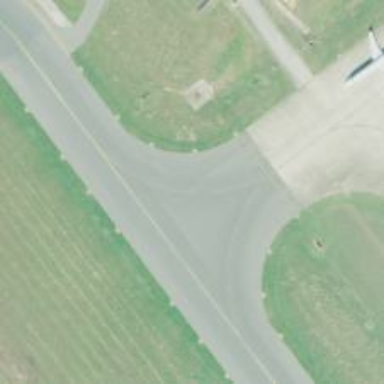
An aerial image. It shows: View of taxiway at the airport.